Question: What is the reading of the measurement in the image?
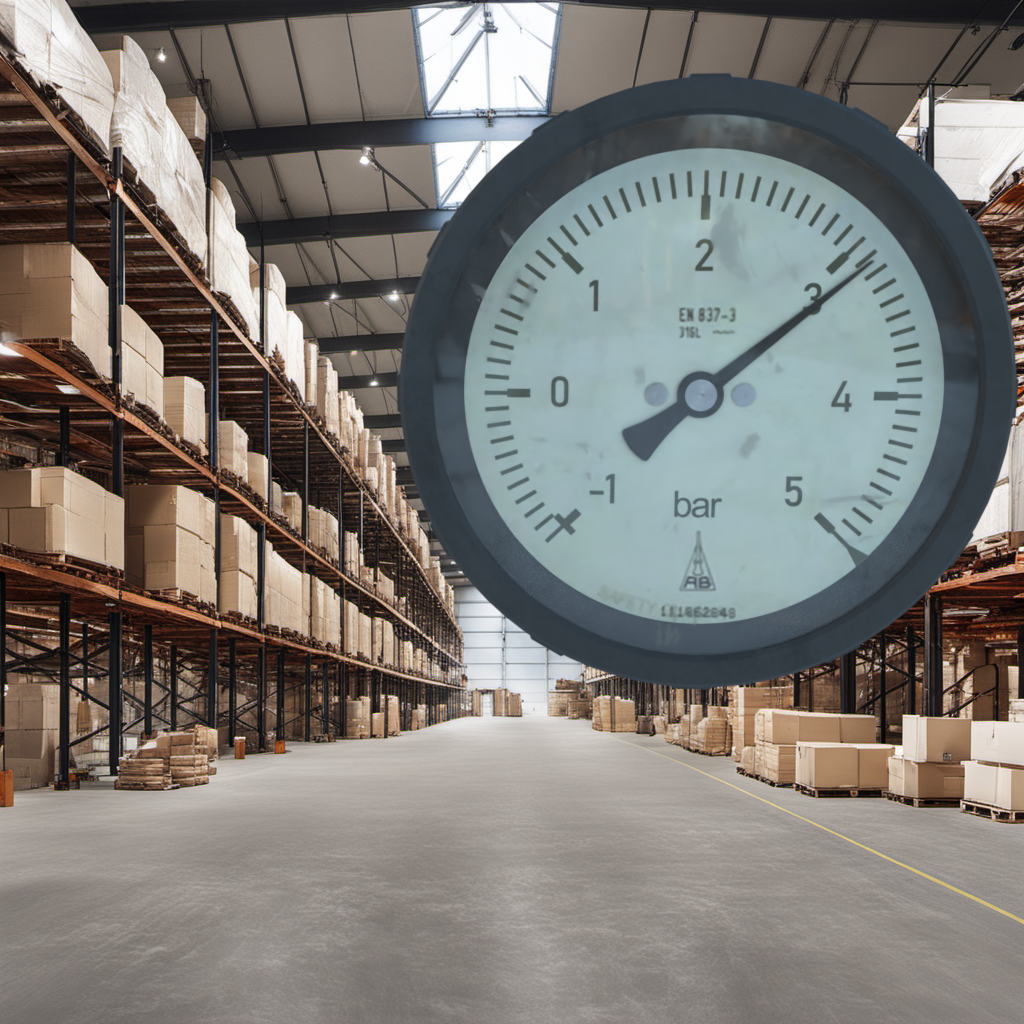
Answer: The result is 3.15
Question: What is the reading range of the measurement in the image?
Answer: The range is from -1 to 5
Question: What is the minimum and maximum value of this measurement?
Answer: The minimum value is -1 and the maximum value is 5